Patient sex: M
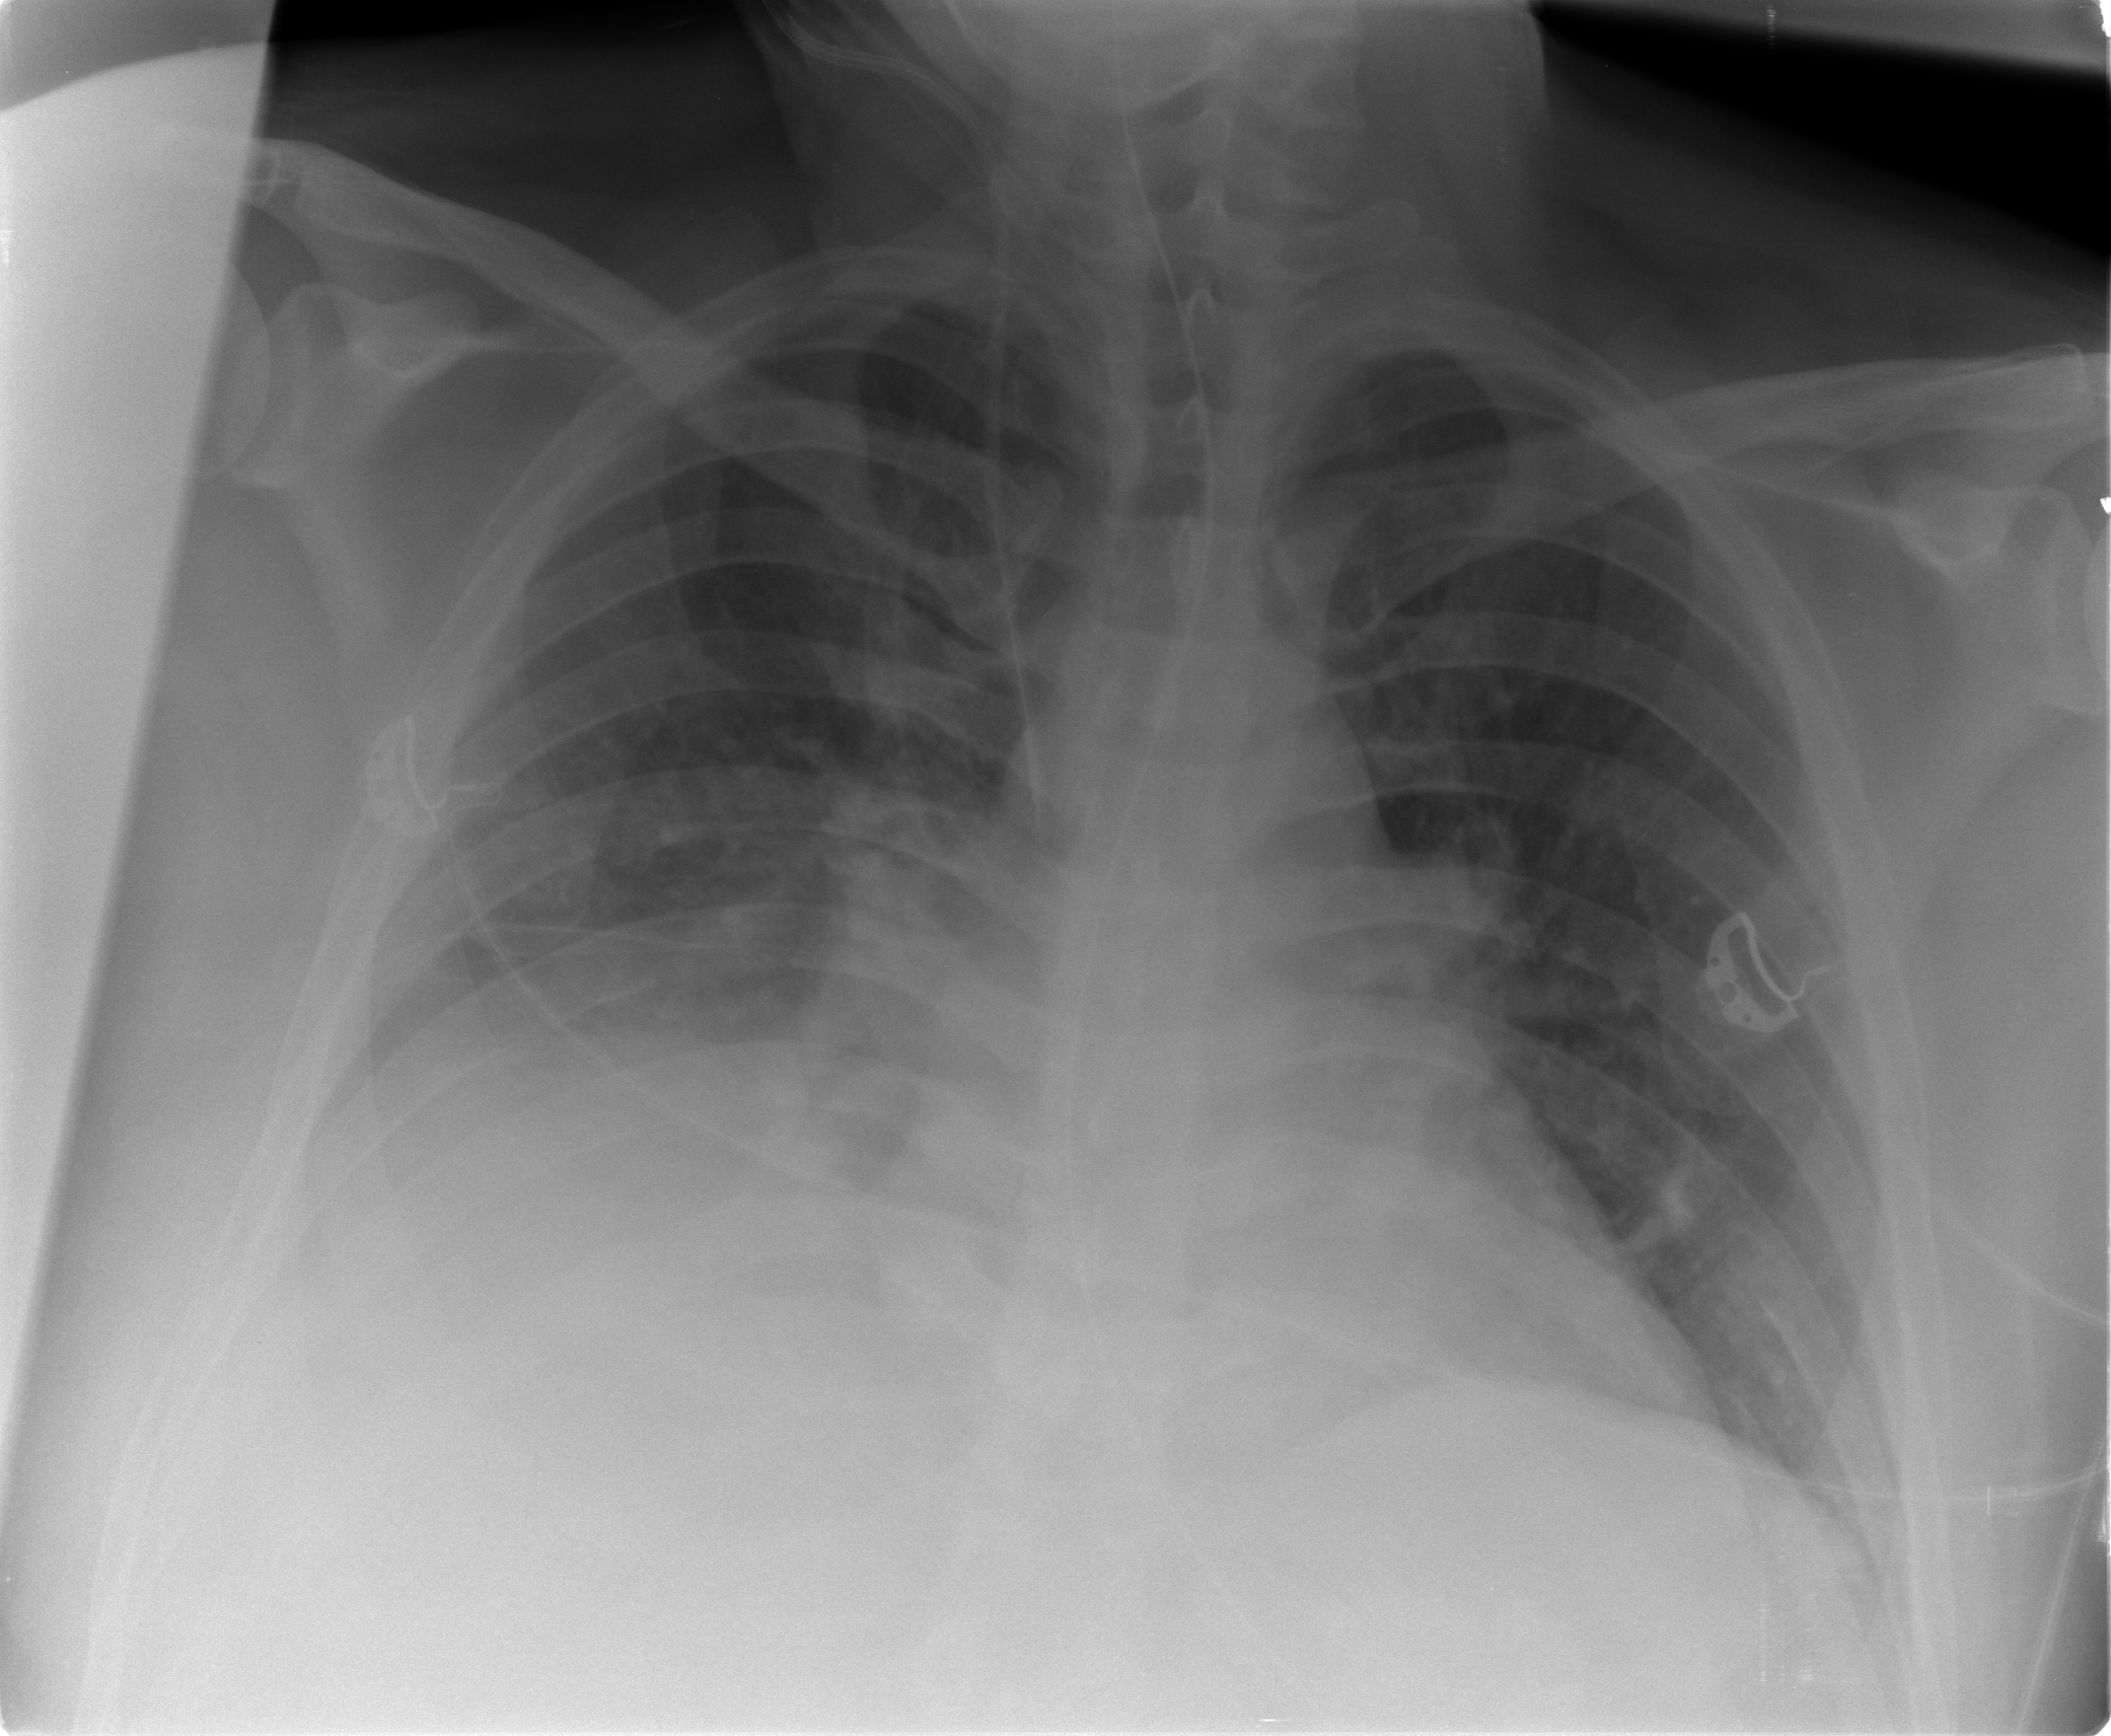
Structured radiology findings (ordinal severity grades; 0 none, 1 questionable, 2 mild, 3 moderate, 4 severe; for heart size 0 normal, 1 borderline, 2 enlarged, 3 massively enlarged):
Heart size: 1
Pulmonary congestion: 2
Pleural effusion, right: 2
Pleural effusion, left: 0
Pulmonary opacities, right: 2
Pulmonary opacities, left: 2
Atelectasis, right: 2
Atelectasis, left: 0